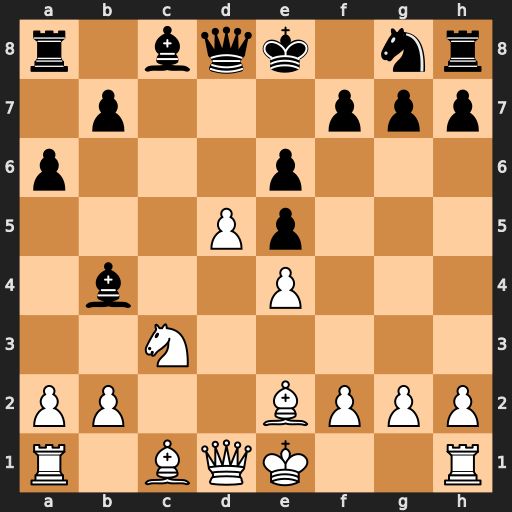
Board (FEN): r1bqk1nr/1p3ppp/p3p3/3Pp3/1b2P3/2N5/PP2BPPP/R1BQK2R
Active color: w
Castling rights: KQkq
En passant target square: -
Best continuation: Qa4+ Bd7 Qxb4